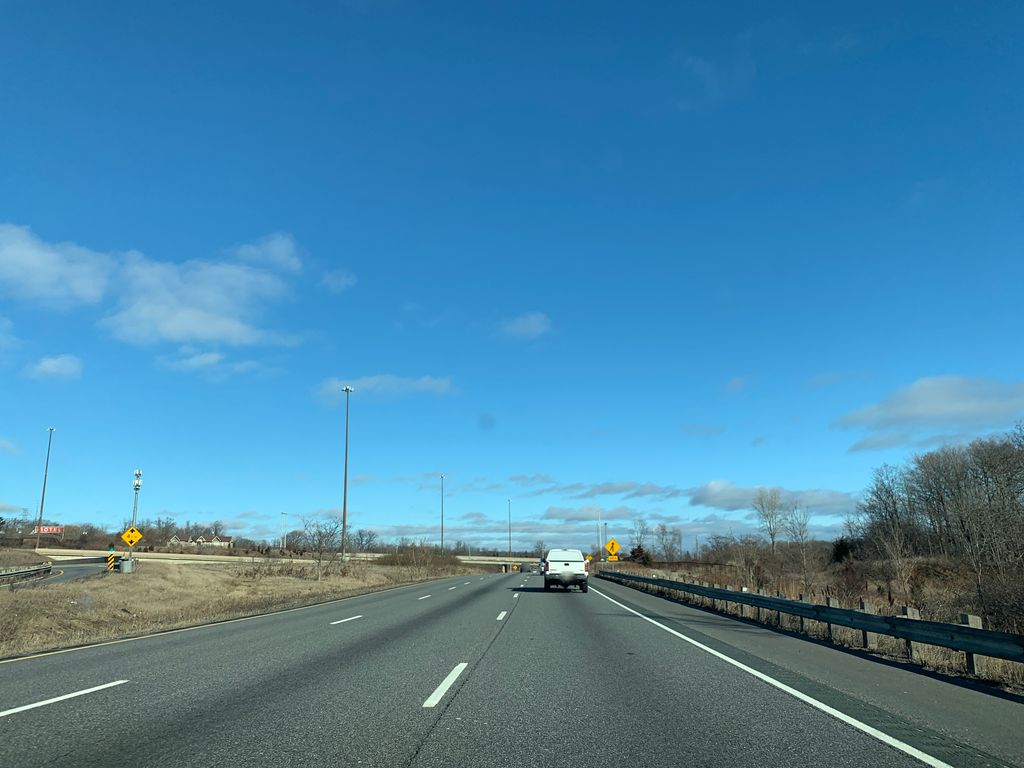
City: hamilton